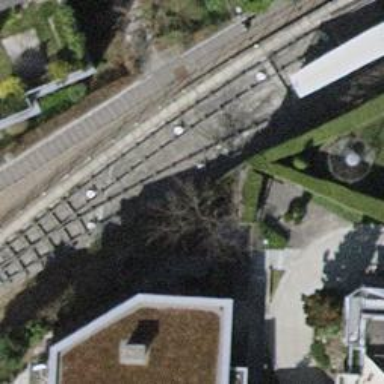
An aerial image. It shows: Single-track railway for funicular.